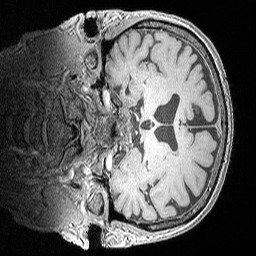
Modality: MP2RAGE
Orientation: coronal
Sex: male
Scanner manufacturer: siemens
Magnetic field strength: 3 T
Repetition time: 5 s
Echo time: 0.00292 s